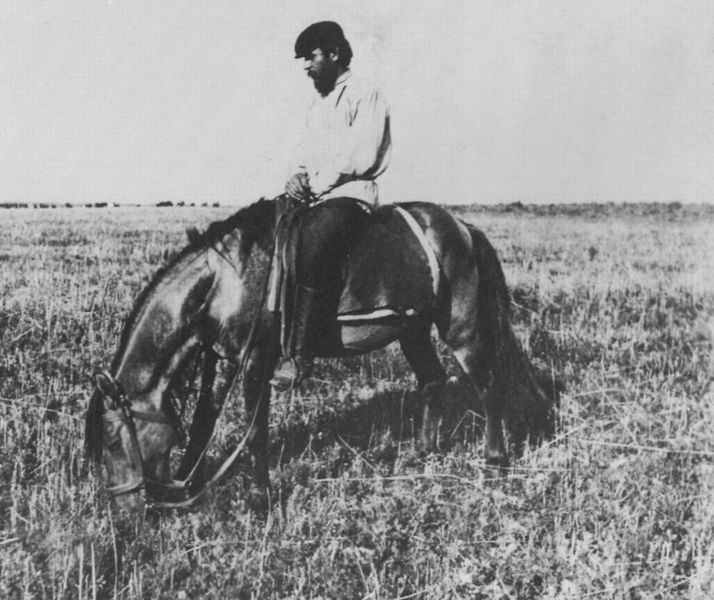
Titel: Der Verwalter eines Gutes
Künstler: Russischer Photograph
Schlagwörter: himmel, kopf, mann, weiß, landschaft, sitzen, grau, hut, schwarz, gras, wiese, bart, hemd, hose, mütze, bluse, stehen, feld, halme, horizont, weide, decke, pferd, reiter, rappe, sattel, schweif, zaumzeug, zügel, glanz, warten, bauer, foto, bücken, stiefel, trense, fressen, halfter, satteldecke, prärie, weiter weg